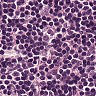
Metastatic tissue present: no